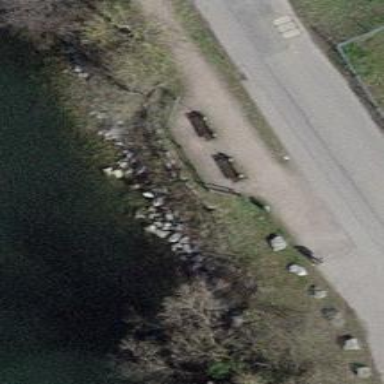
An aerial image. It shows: Brown bench in the vicinity.